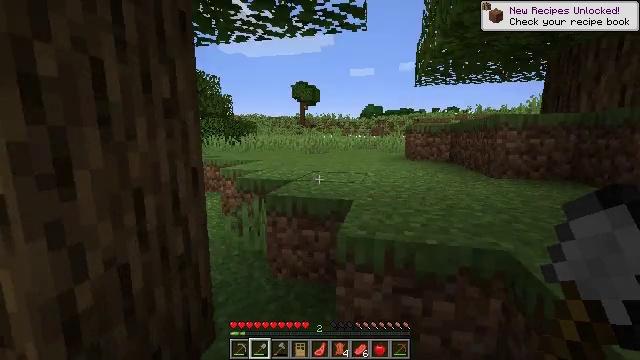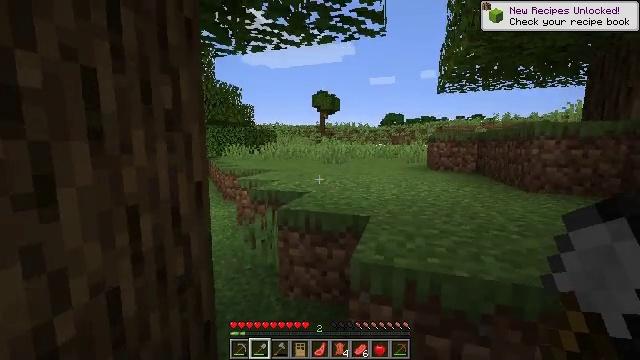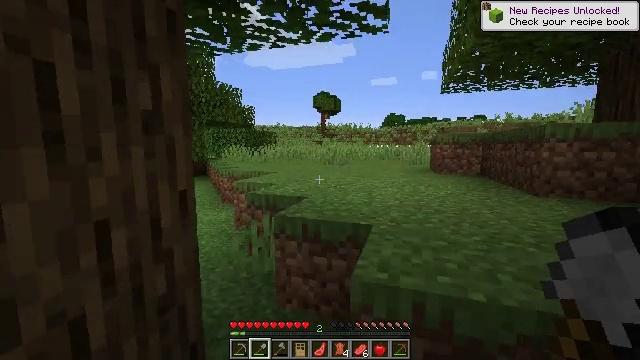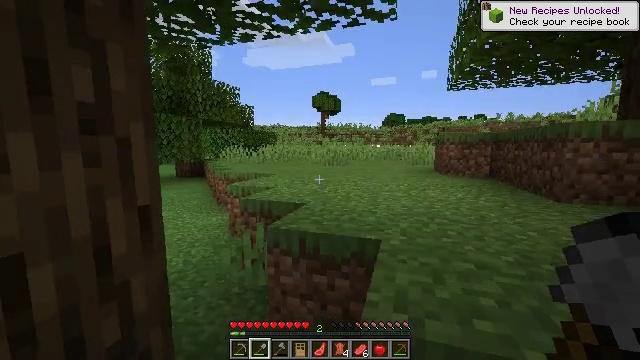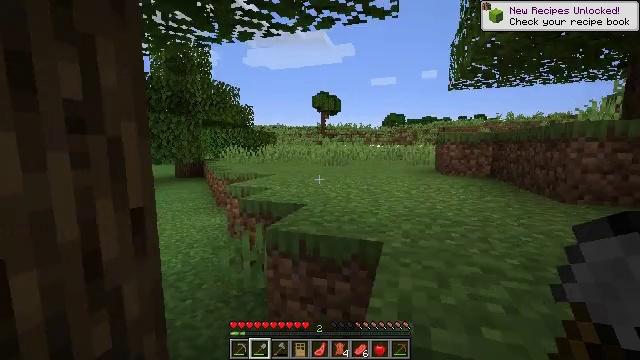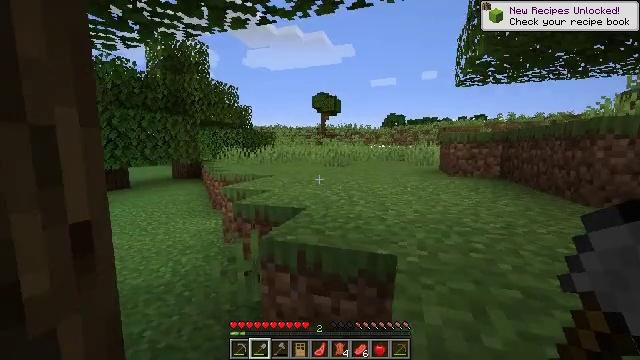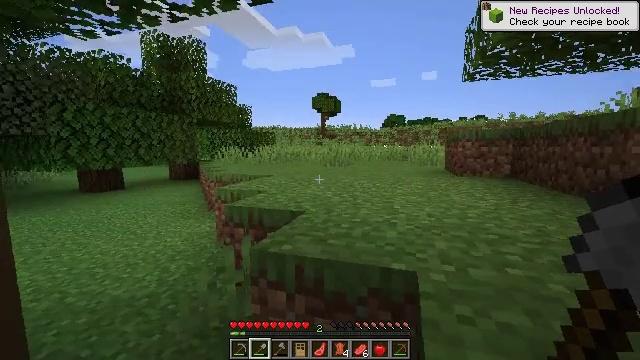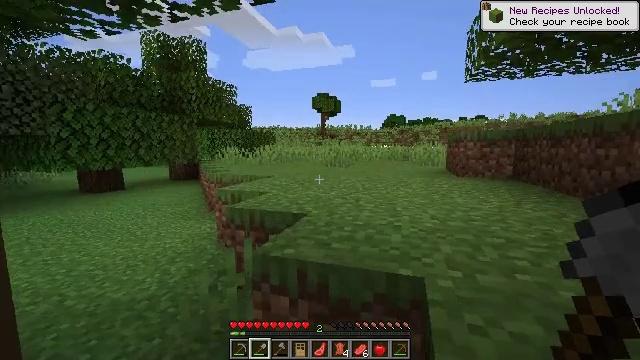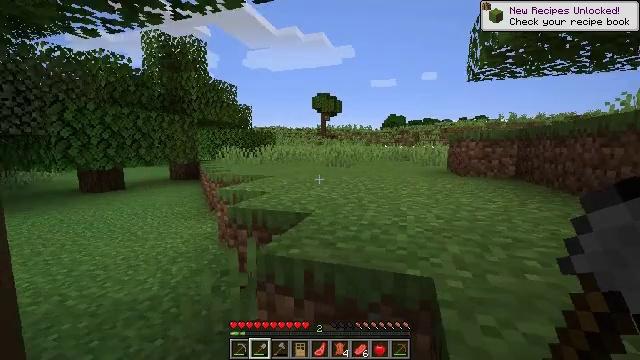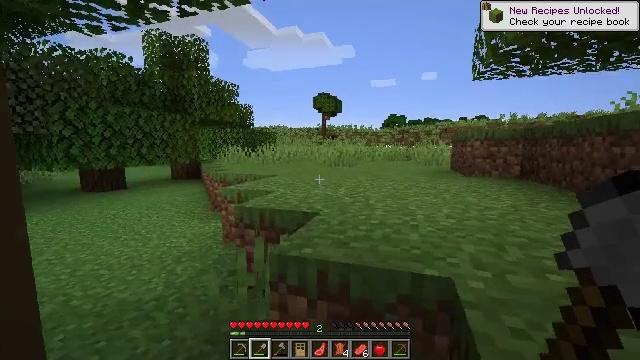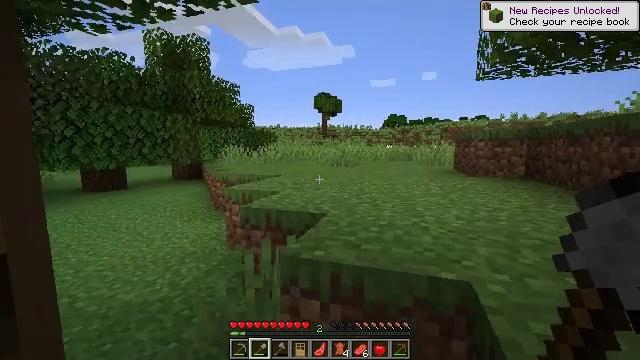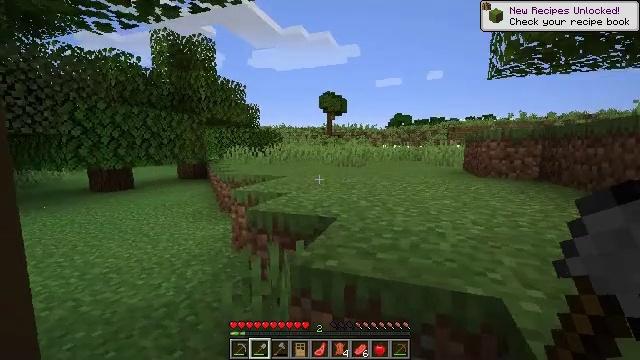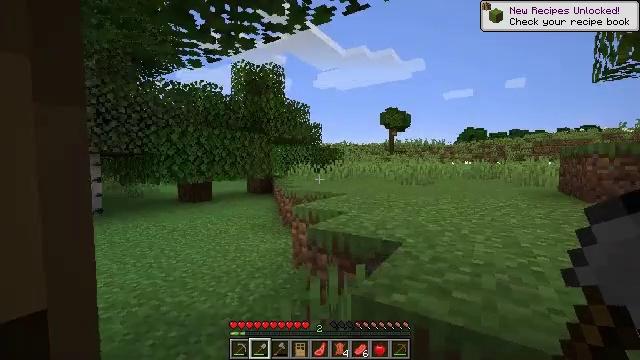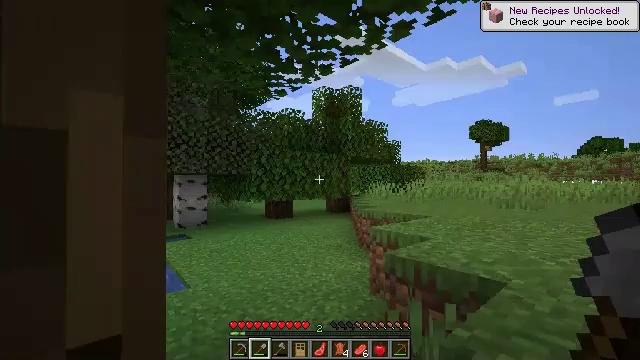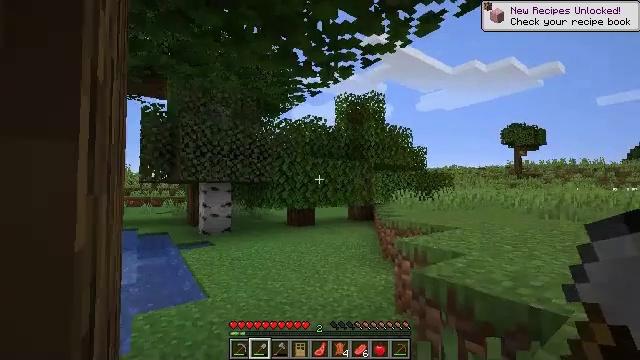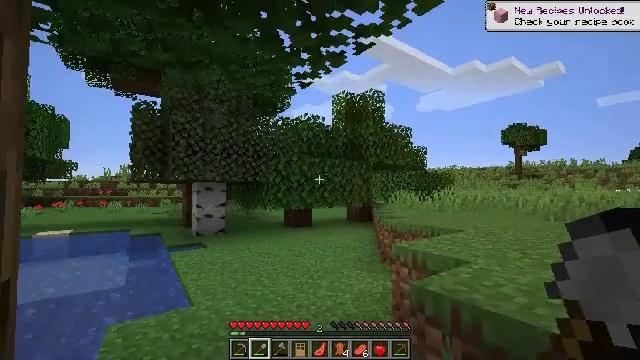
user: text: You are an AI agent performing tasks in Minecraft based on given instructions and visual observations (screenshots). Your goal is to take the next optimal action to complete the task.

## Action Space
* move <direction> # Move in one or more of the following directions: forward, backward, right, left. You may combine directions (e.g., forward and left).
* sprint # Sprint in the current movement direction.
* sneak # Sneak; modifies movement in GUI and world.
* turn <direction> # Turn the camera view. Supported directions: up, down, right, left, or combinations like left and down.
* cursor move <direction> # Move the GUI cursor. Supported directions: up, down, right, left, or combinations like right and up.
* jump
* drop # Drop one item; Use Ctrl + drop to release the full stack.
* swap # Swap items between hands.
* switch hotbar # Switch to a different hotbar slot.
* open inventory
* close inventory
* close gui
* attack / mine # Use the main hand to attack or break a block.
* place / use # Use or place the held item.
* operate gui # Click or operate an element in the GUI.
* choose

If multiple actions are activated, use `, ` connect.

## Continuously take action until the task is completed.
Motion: motion action
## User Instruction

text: craft item air
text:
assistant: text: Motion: move forward, turn left and up
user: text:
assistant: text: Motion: move forward
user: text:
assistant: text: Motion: move forward
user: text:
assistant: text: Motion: move forward
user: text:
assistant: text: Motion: move forward
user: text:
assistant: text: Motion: move forward
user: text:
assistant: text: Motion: move forward
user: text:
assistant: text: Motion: move forward
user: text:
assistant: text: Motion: move forward
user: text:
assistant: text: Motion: move forward
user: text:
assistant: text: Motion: move forward, turn left
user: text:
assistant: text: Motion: move forward, turn left and up
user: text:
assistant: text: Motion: move forward, turn left and up
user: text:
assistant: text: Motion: move forward, turn left and up
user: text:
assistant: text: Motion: move forward
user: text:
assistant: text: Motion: move forward
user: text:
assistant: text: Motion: move forward
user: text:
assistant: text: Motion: move forward
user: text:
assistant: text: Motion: move forward
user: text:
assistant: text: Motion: move forward
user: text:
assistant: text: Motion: move forward
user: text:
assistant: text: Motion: move forward
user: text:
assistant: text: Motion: move forward
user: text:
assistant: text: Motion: move forward
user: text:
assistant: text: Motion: move forward and move left, turn right
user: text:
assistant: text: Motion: move forward and move left, turn right and down
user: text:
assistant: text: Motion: move left, turn right
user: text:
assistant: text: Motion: move left, turn right
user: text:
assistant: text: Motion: move left
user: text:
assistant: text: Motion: move forward and move left